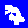
Digit: 7